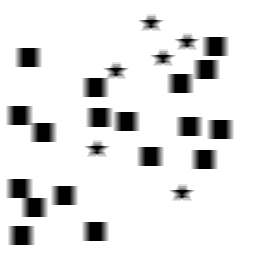
Squares: 18
Triangles: 0
Stars: 6
Total shapes: 24